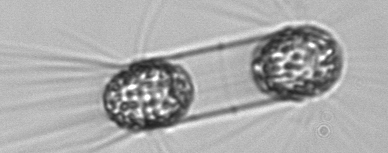
Label: Corethron_hystrix